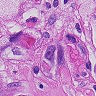
Metastatic tissue present: yes